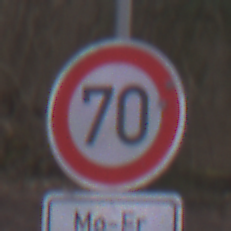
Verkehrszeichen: Geschwindigkeit70
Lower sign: ZeitangabenMitBeschraenkungAufWochentage2
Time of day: MorningAfternoon
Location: Outdoor (Nature)
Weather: Overcast
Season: Autumn
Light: Natural